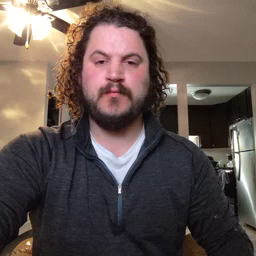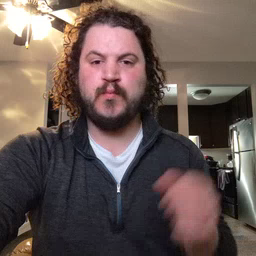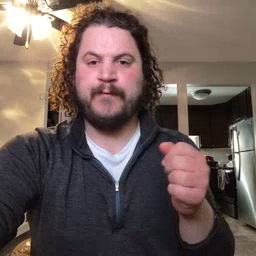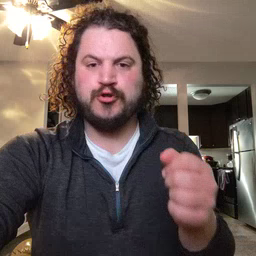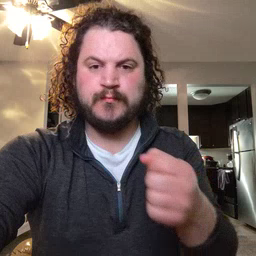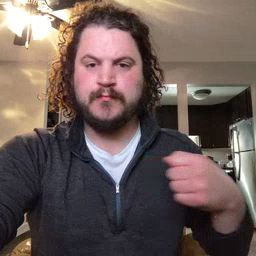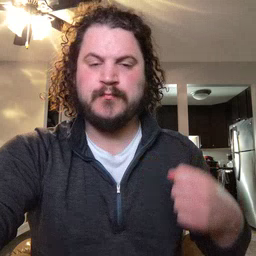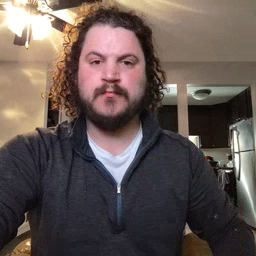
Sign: refrigerator